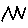
Label: zigzag